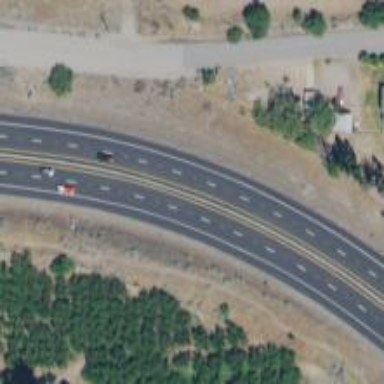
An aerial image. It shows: Trunk highway with expressway features.